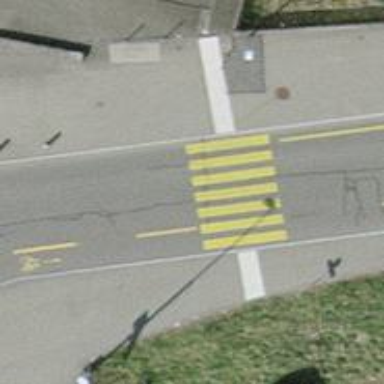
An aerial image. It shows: Kerb barrier.